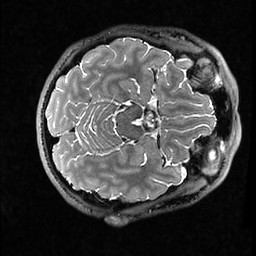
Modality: T2w
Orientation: axial
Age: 25
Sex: male
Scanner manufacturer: ge
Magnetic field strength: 3 T
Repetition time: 3.202 s
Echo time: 0.06609 s